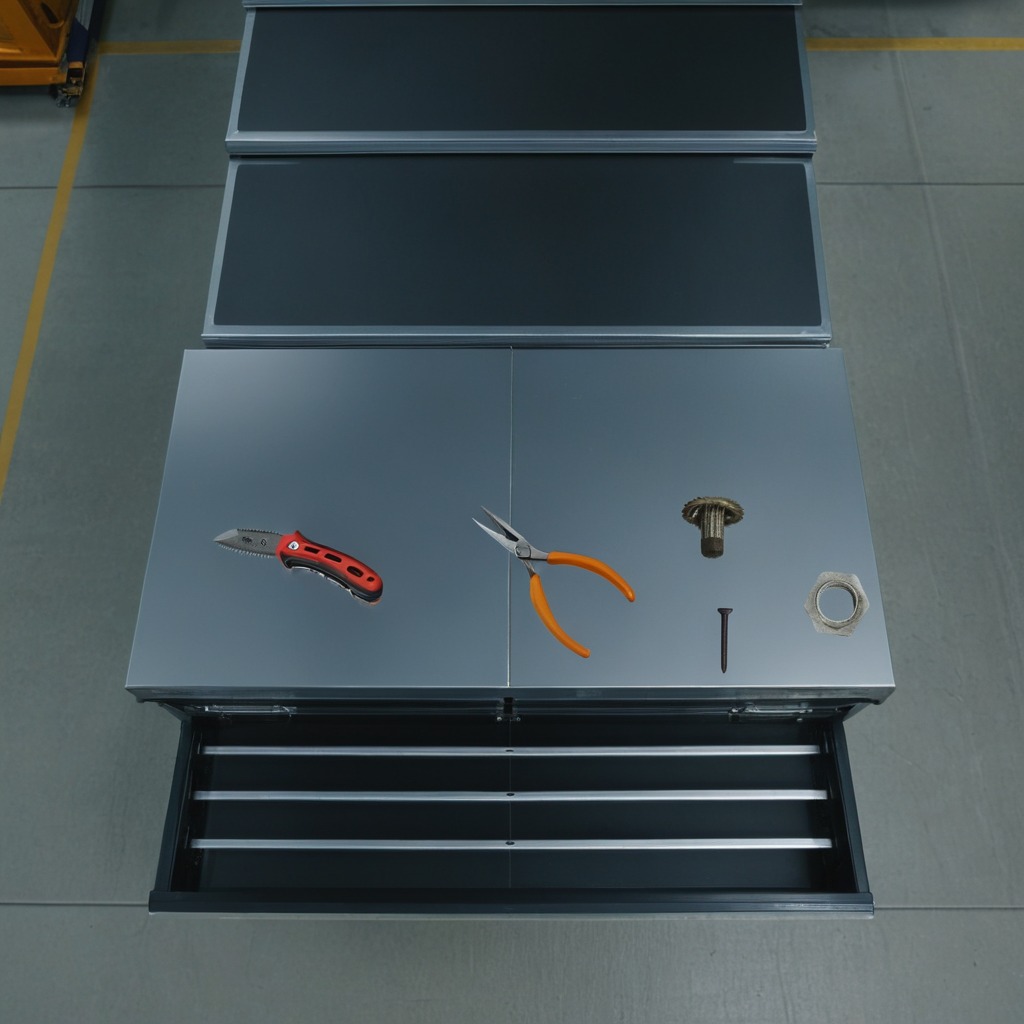
A steel gear with teeth, a utility knife, an iron nail, a pair of pliers, and a metal nut are lying on the toolbox surface.